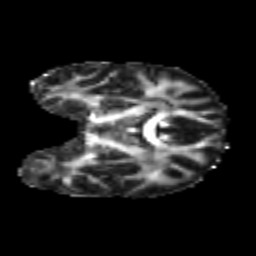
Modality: FA
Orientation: coronal
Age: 29
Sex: male
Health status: healthy